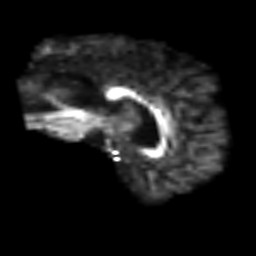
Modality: FA
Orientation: sagittal
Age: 56
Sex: male
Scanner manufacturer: siemens
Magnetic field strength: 3 T
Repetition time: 3.2 s
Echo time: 0.081 s